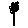
Label: flower